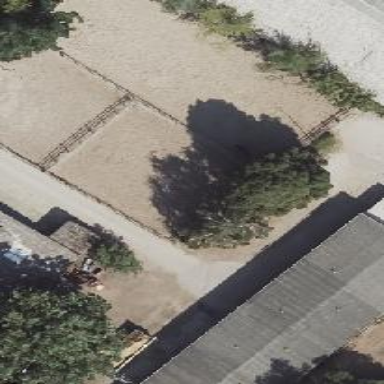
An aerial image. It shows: Paddock with sandy surface for animal keeping.